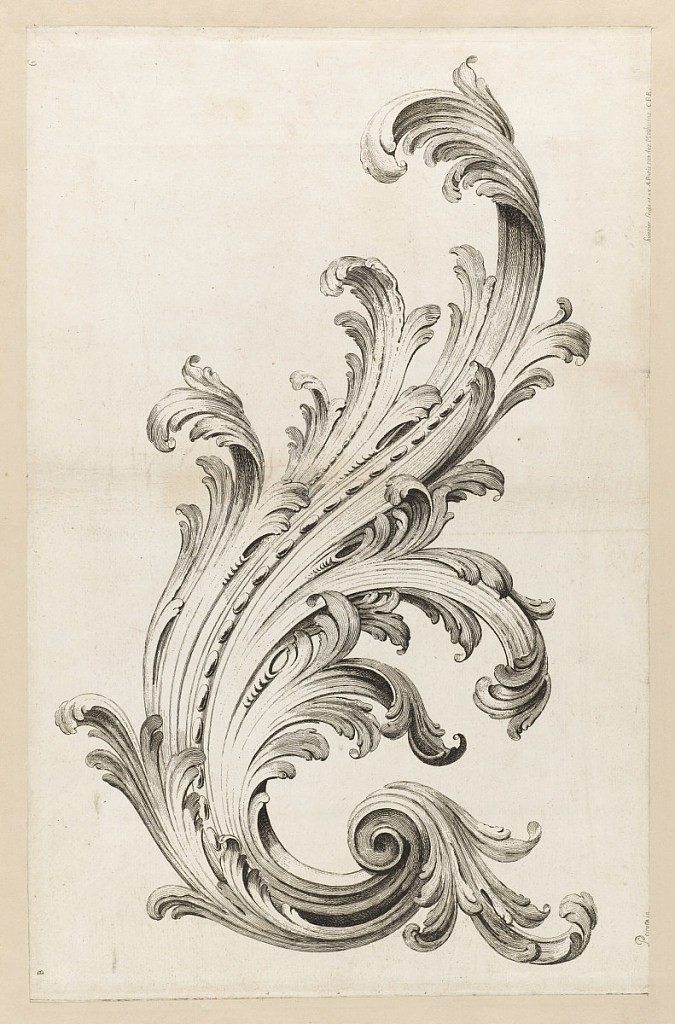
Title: Acanthus Leaf Design
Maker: Alexis Peyrotte, French, 1699–1769
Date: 1749–61
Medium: Etching on laid paper
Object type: Print
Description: Sixth plate from a series of six designs for rococo ornament by Peyrotte. A large acanthus leaf design with swirling fronds, and a series of small ovals running up the center of the design. The plate is trimmed and pasted onto the album page. It is signed, and numbered.